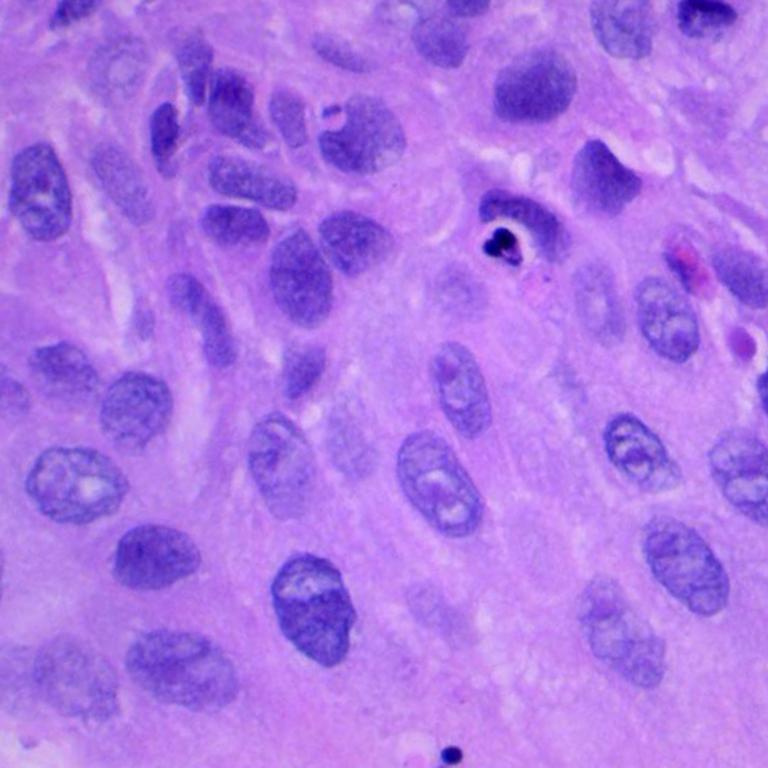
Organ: lung
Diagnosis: squamous carcinomas